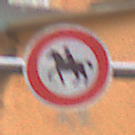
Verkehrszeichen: VerbotReiter
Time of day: Midday
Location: Outdoor (Urban)
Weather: Overcast
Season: NotSpecified
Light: Natural